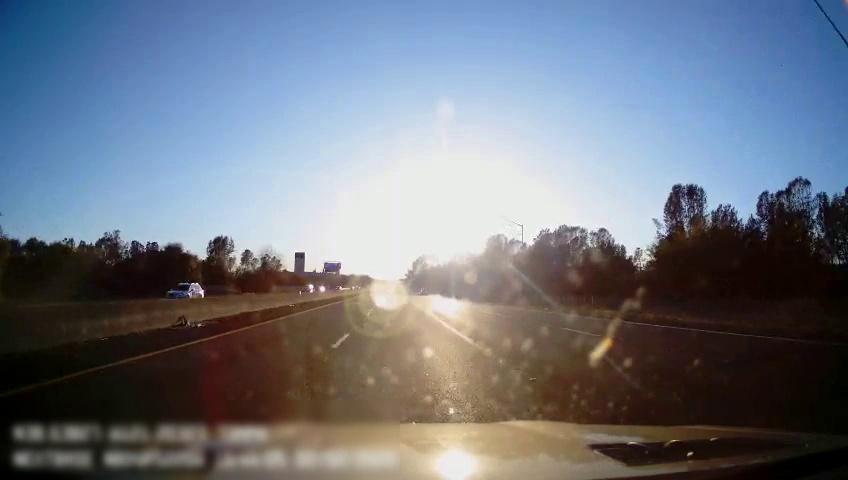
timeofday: Day
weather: Sunny
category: Drivable Space
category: Vehicles | SUV
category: Vehicles | Truck
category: Lanes | Alternate Lane
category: Lanes | Alternate Lane
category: Lanes | Current Lane
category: Lanes | Current Lane
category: Lanes | Alternate Lane
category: Traffic | Signs